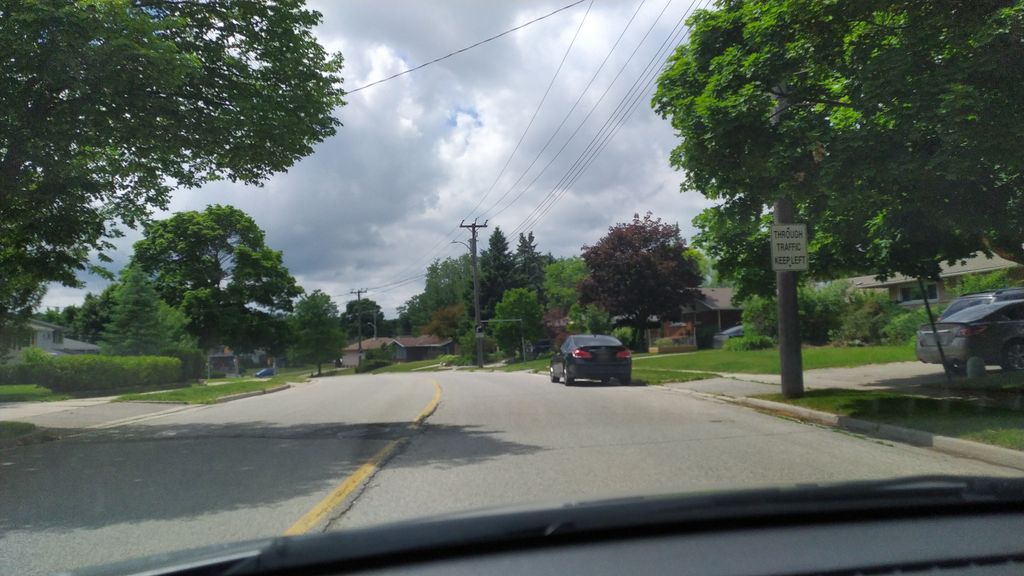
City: kitchener-waterloo